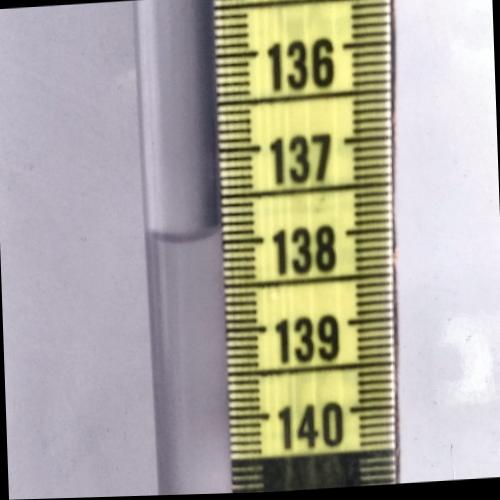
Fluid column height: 137.9 cm